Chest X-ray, PA view. Patient: 29 years old, sex M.
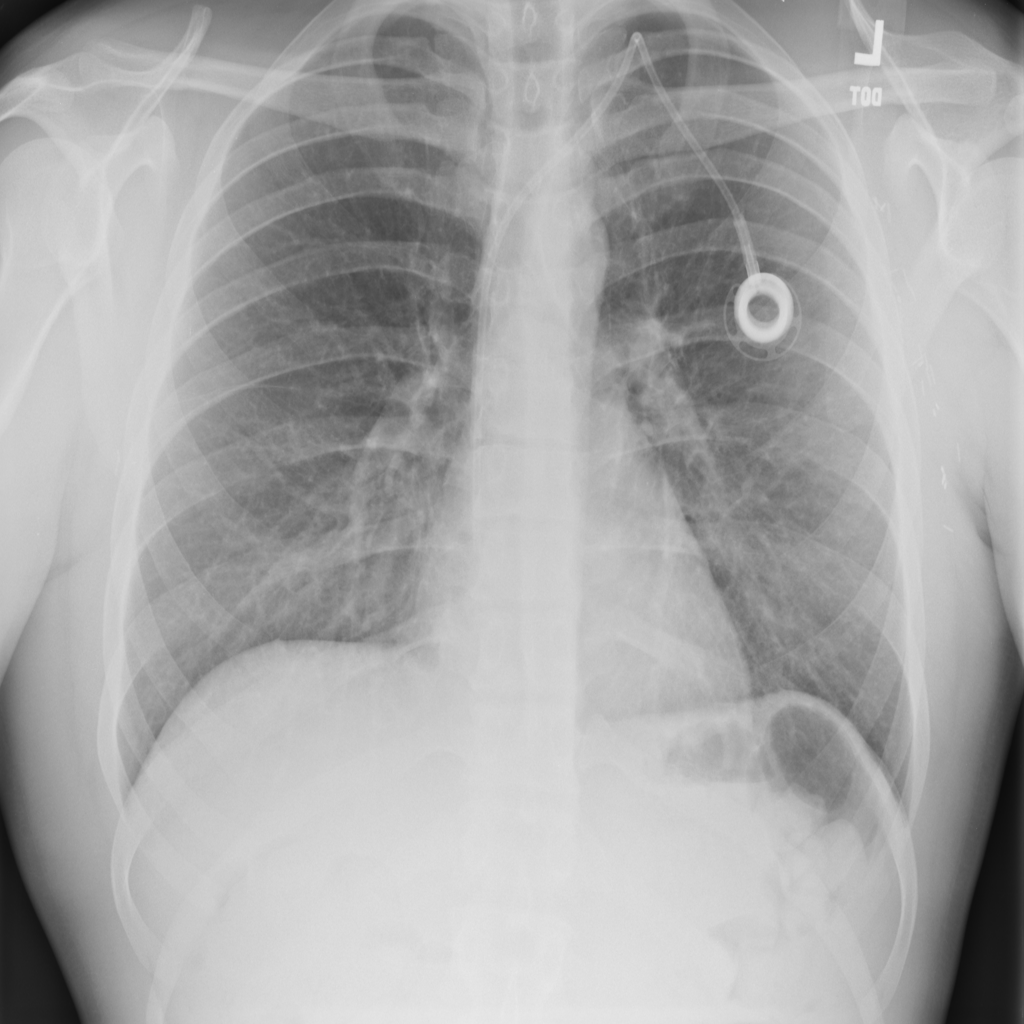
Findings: No Finding